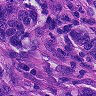
Metastatic tissue present: yes